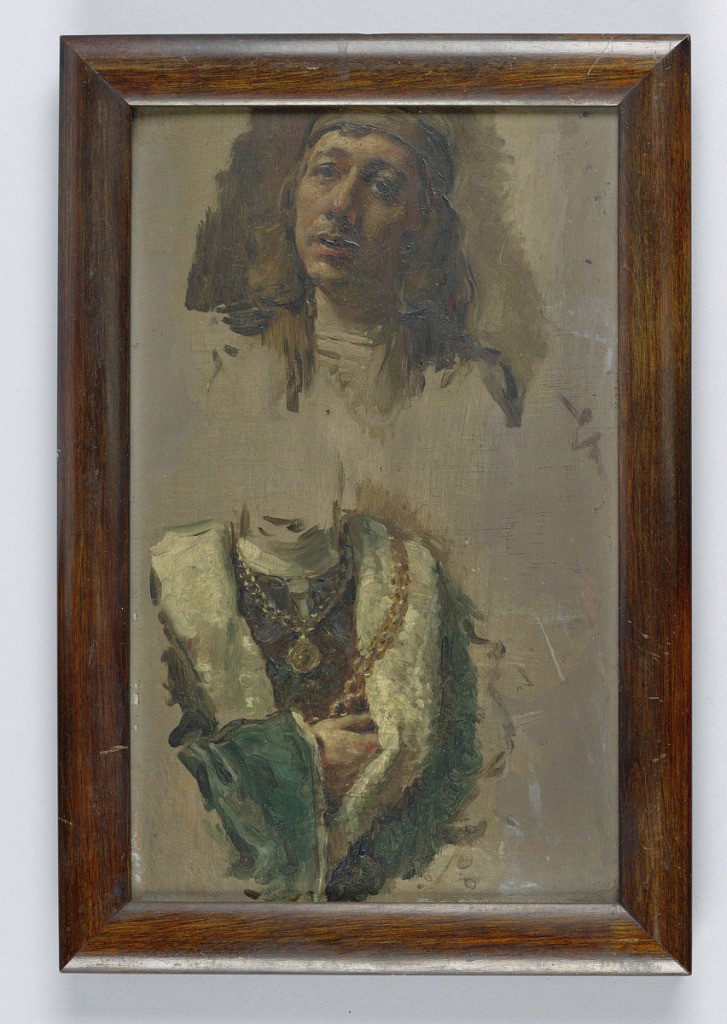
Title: Study of man
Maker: Kenyon Cox, American, 1856–1919
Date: ca. 1878
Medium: Brush and oil on wood panel
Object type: Painting
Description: Partial sketch of a male figure in costume.